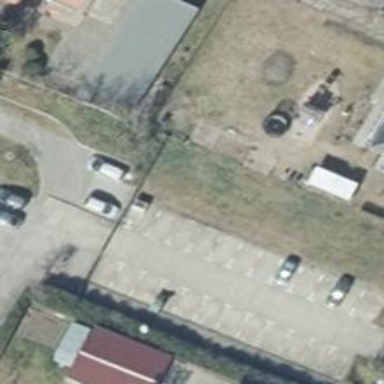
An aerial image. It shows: Parking area with surface.